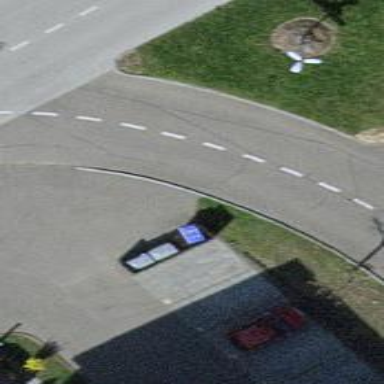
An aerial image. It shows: Residential road with asphalt surface.